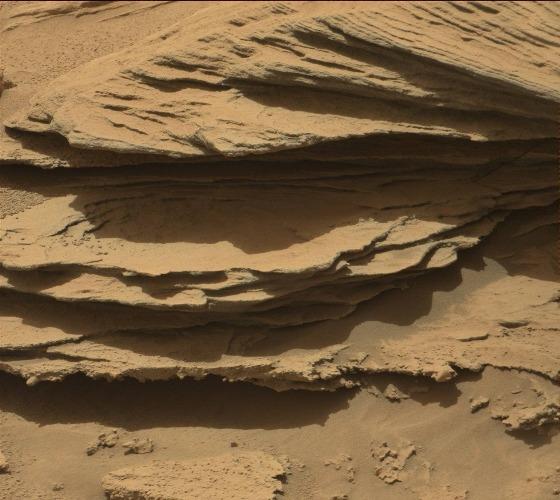
Terrain classes present: Bedrock, Gravel / Sand / Soil, Rock, Shadow